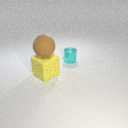
large yellow rubber cube below large brown rubber sphere